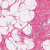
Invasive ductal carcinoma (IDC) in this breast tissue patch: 0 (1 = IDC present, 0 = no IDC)